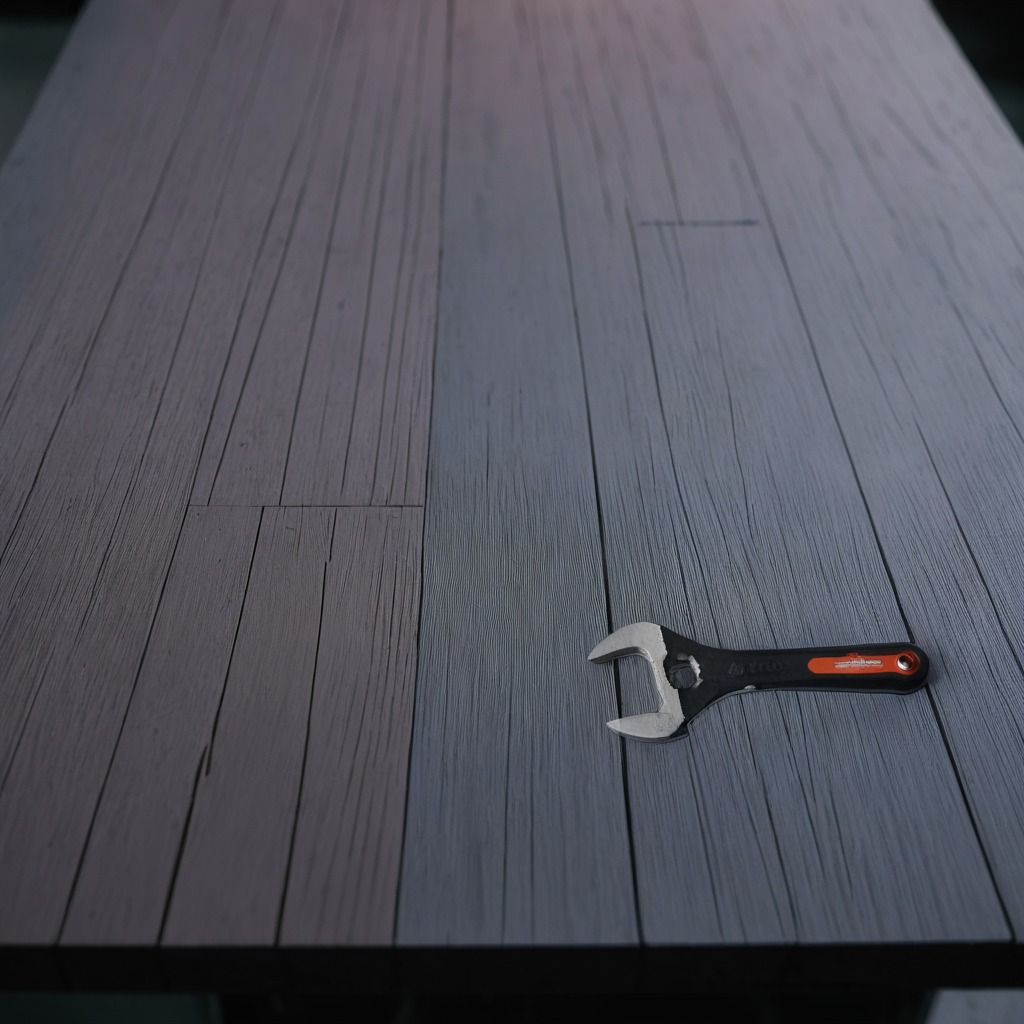
An wrench is lying on a table in a small garage at twilight.